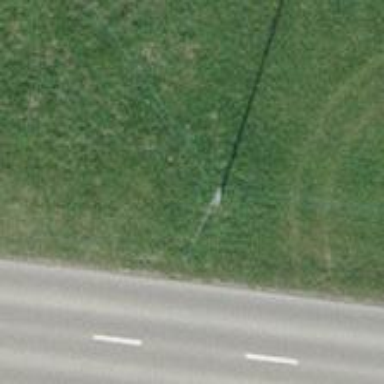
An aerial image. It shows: Concrete power pole.